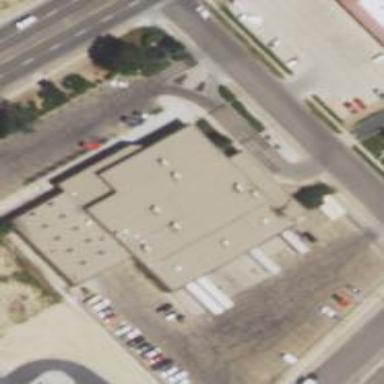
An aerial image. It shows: Building that serves as post office.